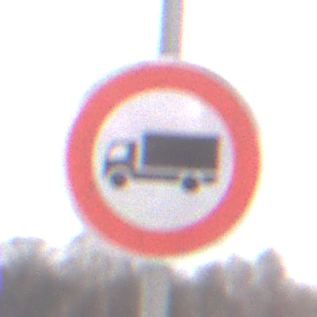
Verkehrszeichen: VerbotFuerKraftfahrzeugeUeberDreiKommaFuenfTonnen
Umgebung: Outdoor, RoadRail
Tageszeit: Midday
Wetter: Overcast
Licht: Natural
Jahreszeit: NotSpecified
Kontrast: LowContrast